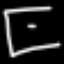
Label: square